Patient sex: F
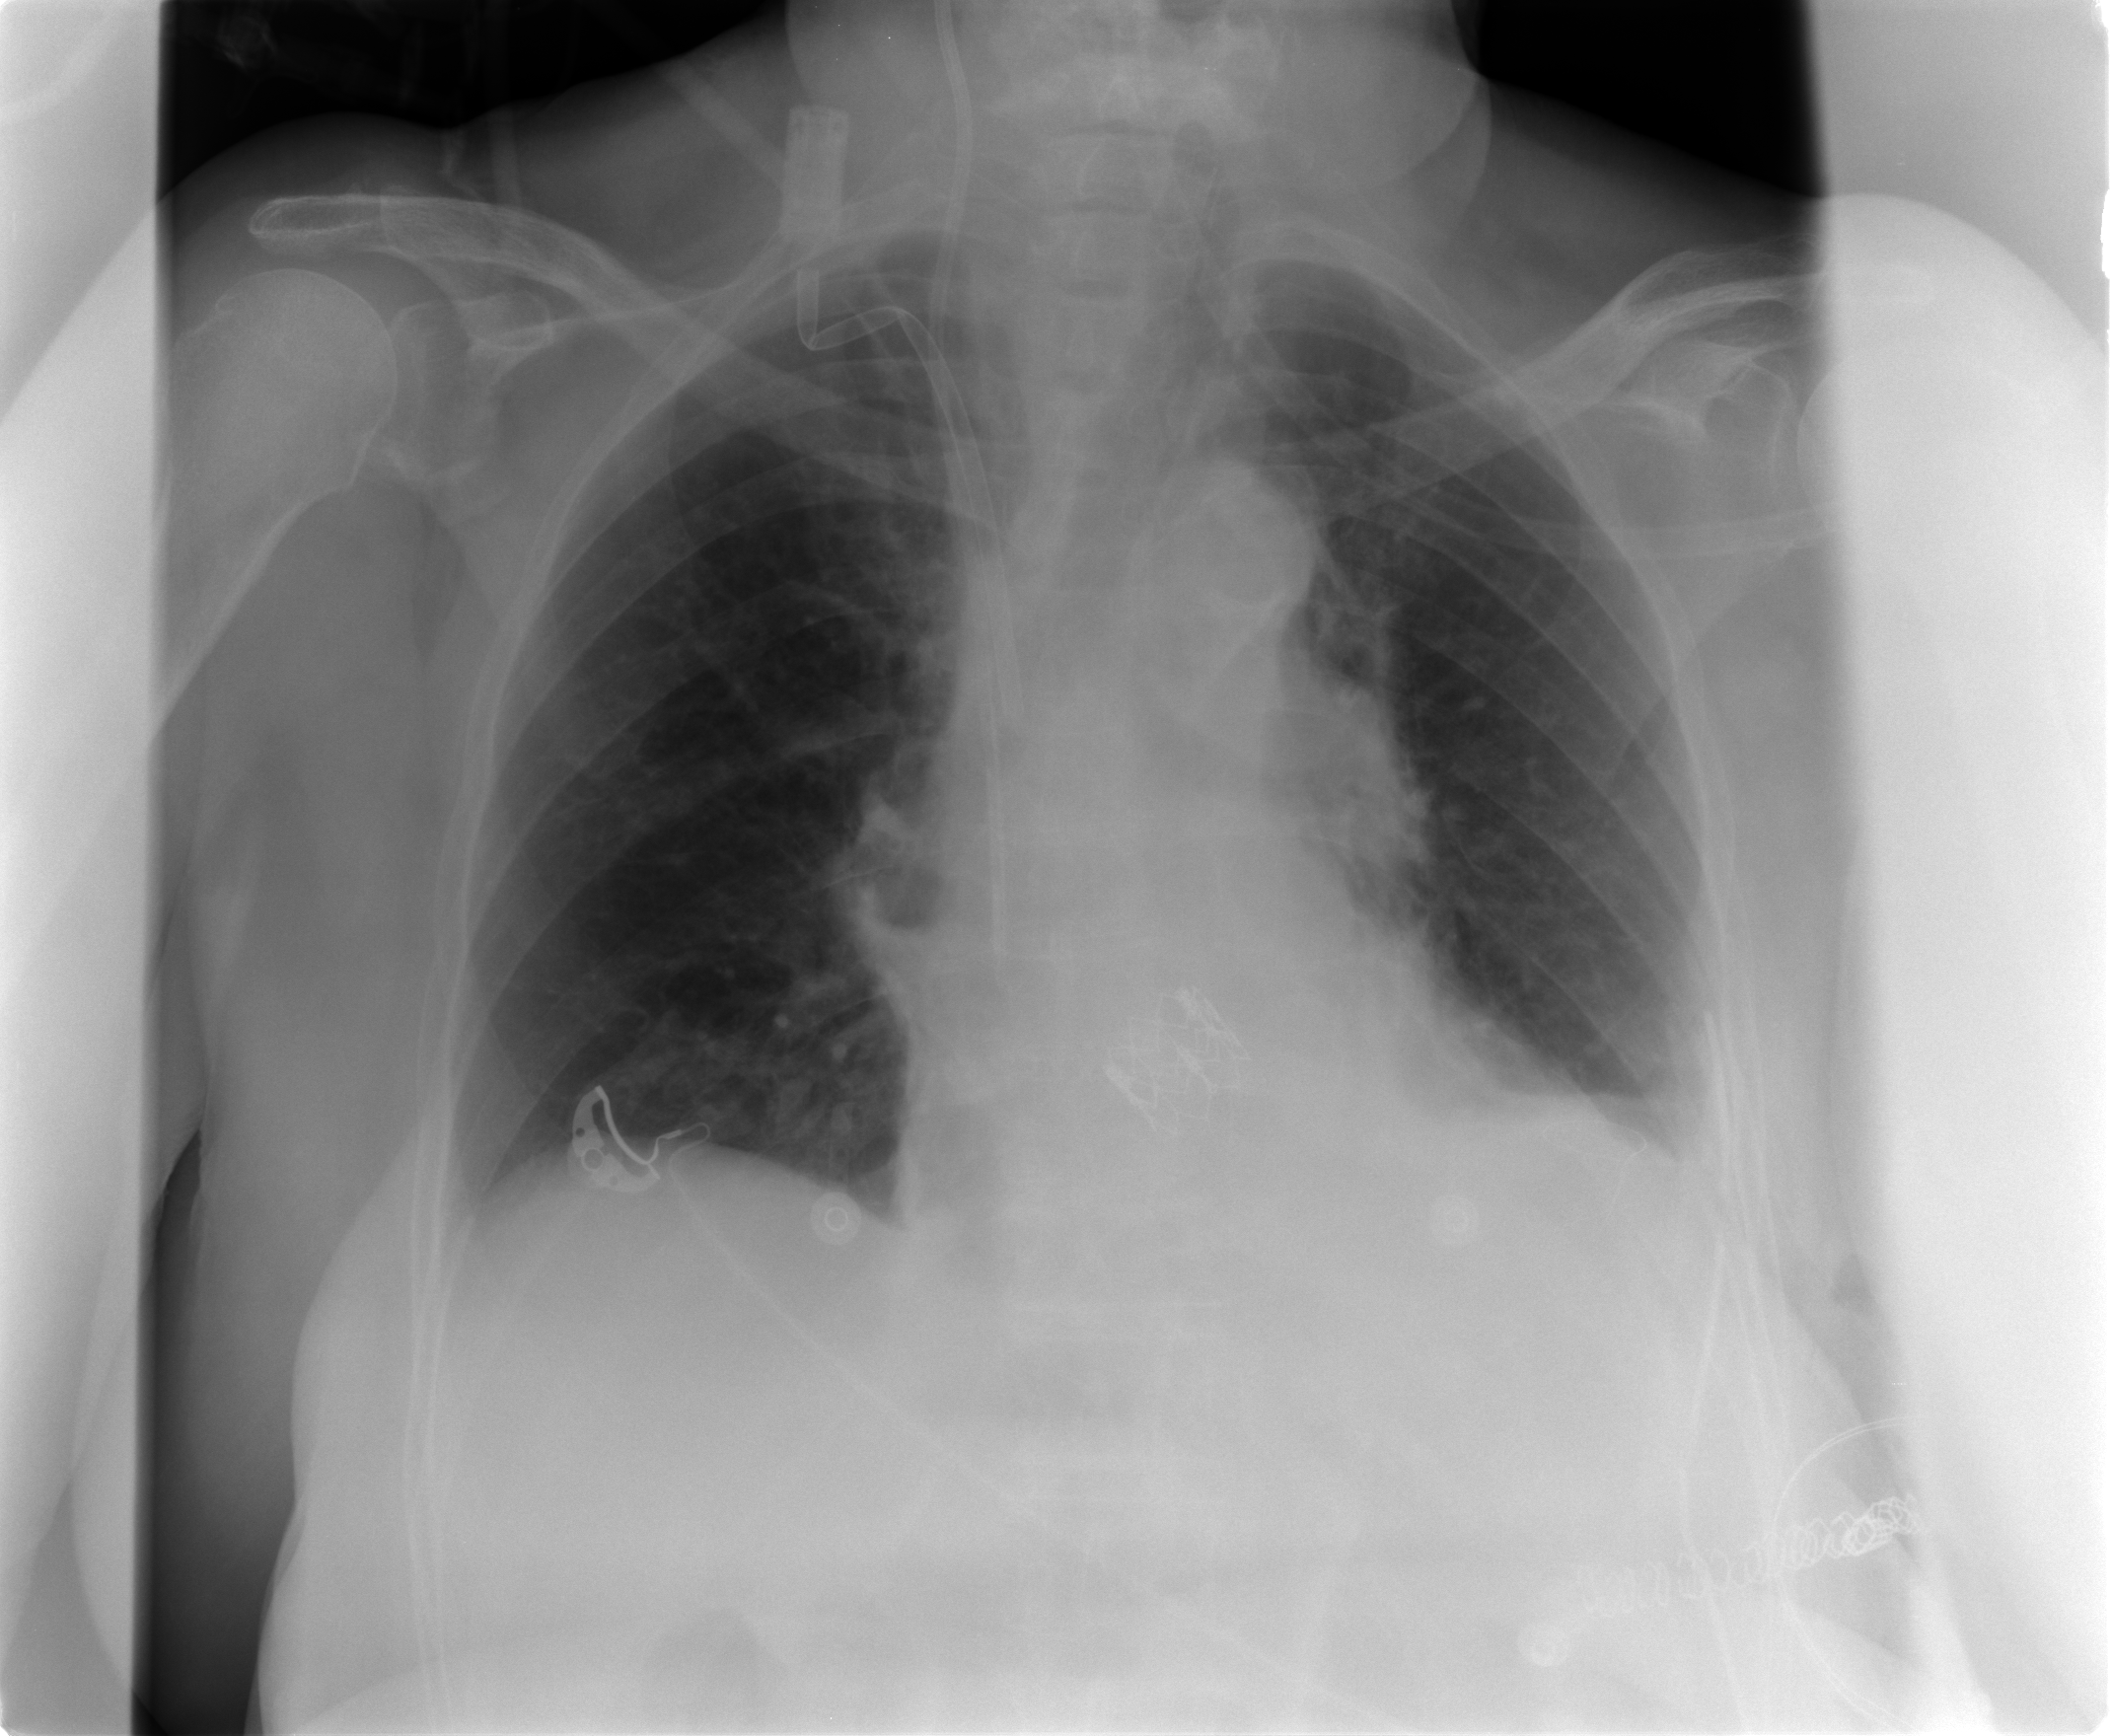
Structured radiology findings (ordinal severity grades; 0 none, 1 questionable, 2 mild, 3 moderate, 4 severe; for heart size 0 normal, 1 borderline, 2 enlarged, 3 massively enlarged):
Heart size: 0
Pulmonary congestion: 0
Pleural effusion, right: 0
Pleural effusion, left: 2
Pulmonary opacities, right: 0
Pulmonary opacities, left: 0
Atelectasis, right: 0
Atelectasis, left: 0